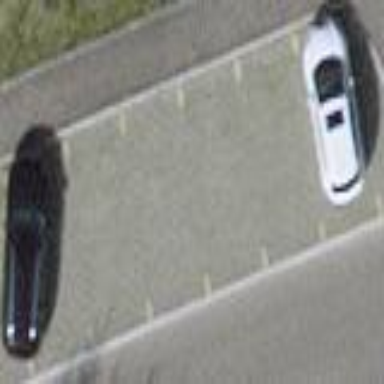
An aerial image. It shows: Street-side parking lot with asphalt surface.